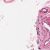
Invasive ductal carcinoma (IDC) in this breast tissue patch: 0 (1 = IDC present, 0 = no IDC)